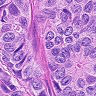
Metastatic tissue present: yes